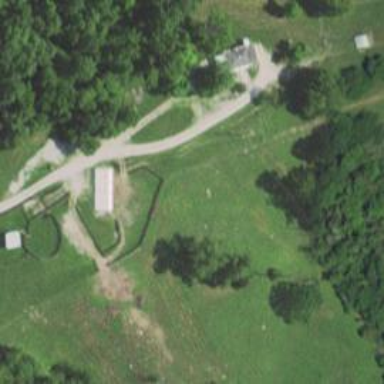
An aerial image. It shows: Farmyard area.